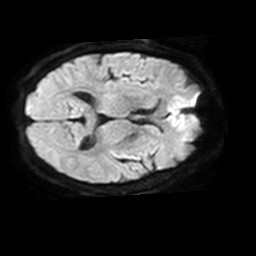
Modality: TRACE
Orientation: axial
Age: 66
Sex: male
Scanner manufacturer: philips
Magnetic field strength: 1.5 T
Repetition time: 4.824 s
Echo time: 0.07764 s